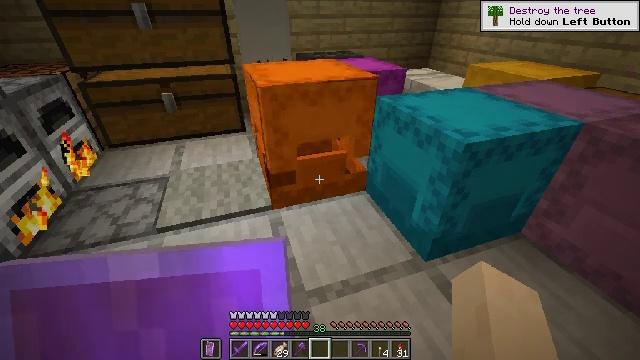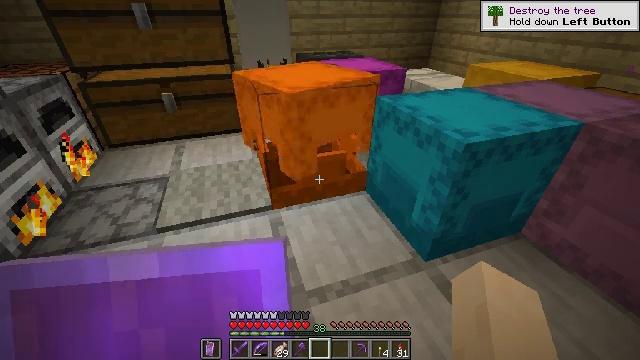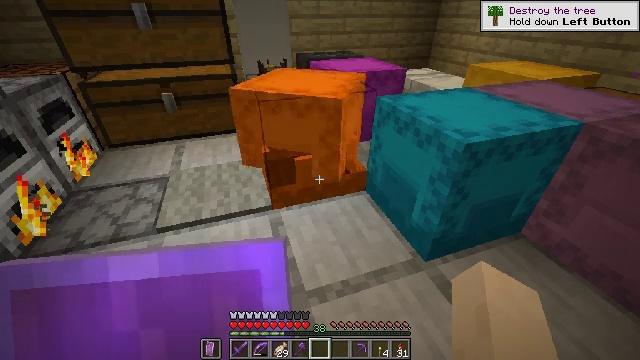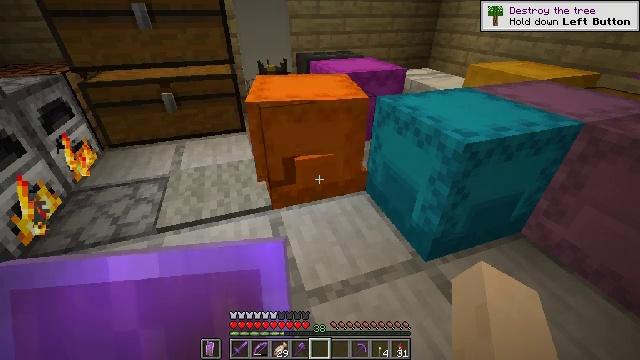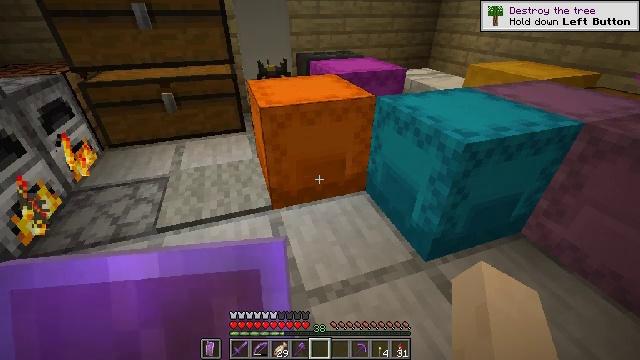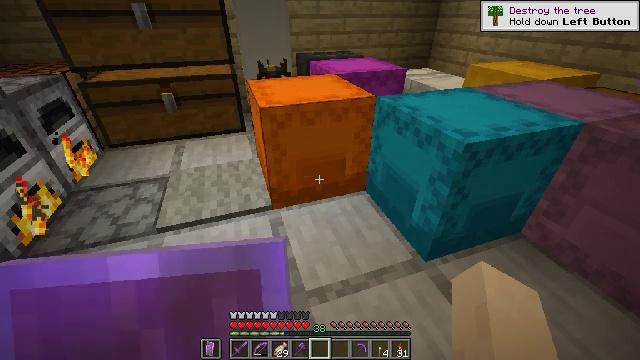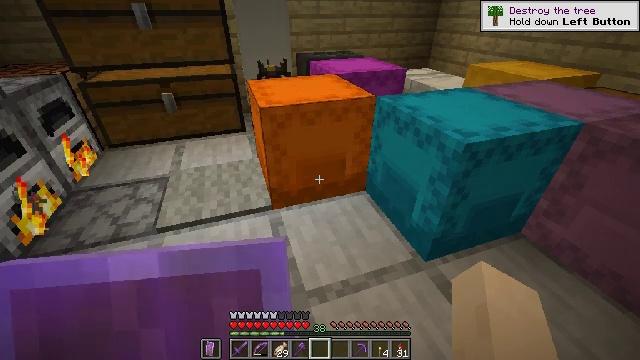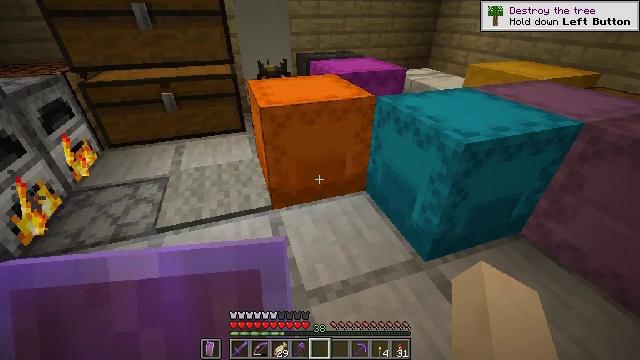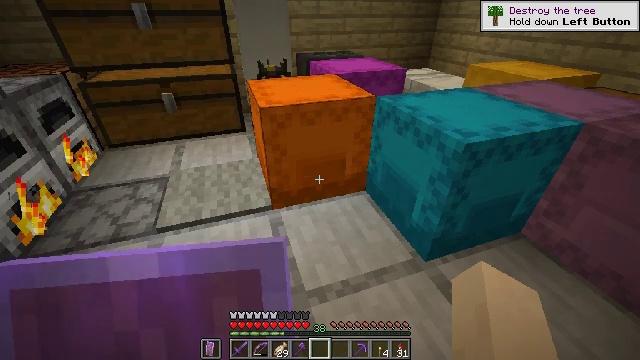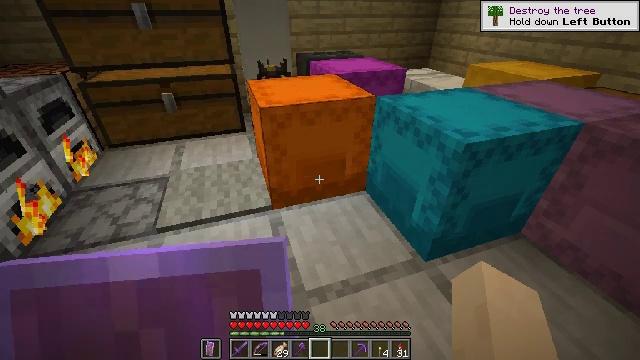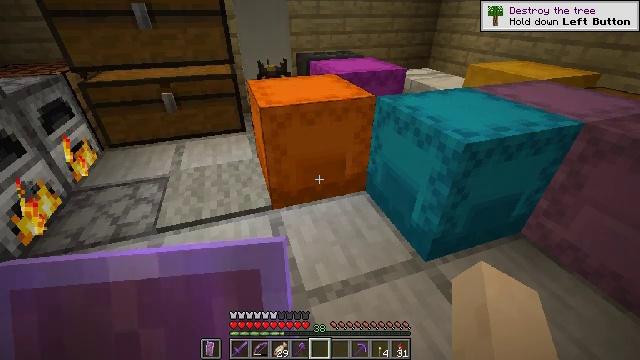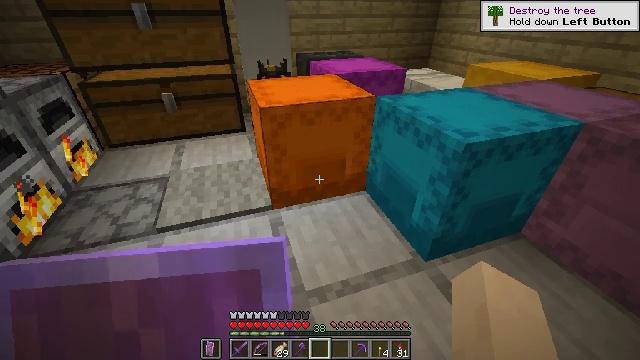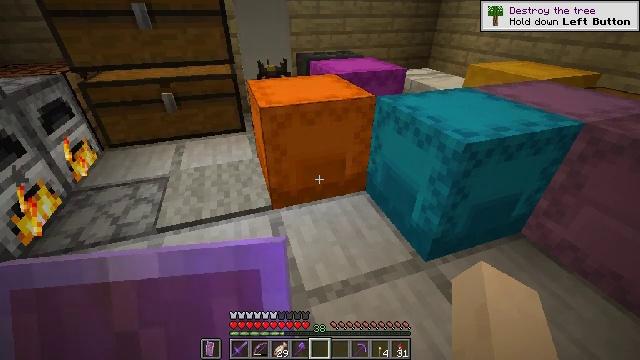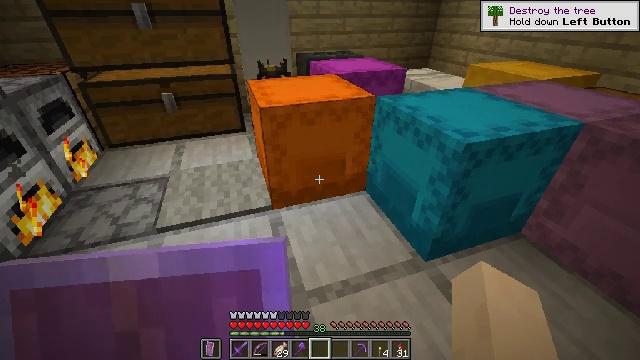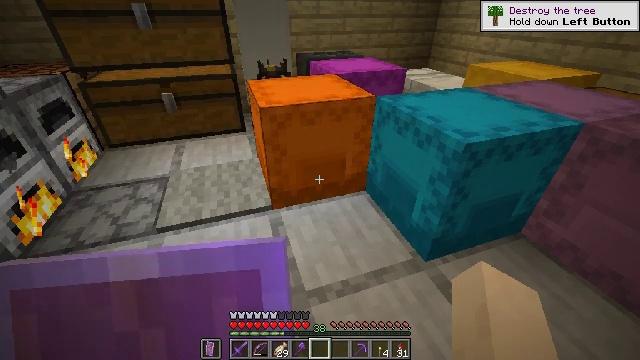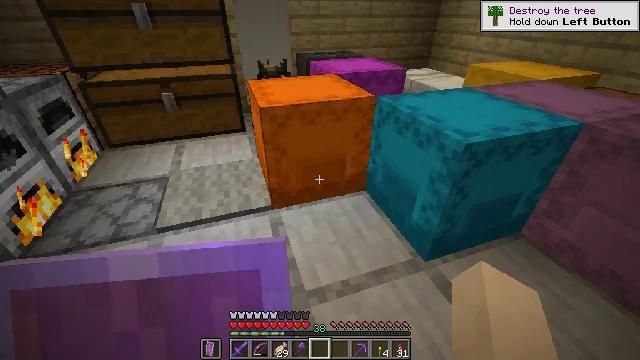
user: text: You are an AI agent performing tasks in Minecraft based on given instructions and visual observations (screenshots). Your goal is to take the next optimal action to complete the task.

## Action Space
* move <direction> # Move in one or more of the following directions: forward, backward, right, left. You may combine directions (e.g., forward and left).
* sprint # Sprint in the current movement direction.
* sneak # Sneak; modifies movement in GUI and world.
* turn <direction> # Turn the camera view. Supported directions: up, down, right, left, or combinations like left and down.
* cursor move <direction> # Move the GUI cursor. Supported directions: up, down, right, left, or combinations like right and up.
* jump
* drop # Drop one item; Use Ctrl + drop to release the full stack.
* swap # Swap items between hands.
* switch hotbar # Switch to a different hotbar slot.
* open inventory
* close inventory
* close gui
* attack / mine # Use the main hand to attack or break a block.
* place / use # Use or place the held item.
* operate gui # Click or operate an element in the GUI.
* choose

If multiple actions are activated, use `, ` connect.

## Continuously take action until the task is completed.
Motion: motion action
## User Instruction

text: Harvest the orange shulker box.
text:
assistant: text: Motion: no_op
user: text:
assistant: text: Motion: no_op
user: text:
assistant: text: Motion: no_op
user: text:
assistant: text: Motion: no_op
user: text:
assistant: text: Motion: no_op
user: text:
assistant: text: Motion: no_op
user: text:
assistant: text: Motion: no_op
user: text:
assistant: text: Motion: no_op
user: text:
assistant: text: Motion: no_op
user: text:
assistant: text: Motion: no_op
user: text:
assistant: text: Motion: no_op
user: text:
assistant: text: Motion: no_op
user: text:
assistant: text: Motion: no_op
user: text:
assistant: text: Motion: no_op
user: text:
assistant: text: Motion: no_op
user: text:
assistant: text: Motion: no_op
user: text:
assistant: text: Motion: no_op
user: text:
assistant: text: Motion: no_op
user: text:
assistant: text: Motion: move forward
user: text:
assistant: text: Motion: move forward, turn left
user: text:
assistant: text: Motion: move forward, turn left
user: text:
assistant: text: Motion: move forward
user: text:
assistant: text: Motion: move forward
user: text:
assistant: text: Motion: move forward, turn down
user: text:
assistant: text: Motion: move forward, turn down
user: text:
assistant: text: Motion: move forward, turn down
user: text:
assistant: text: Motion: move forward, turn down
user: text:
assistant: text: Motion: no_op
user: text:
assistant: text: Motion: no_op
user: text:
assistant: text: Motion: turn right and down